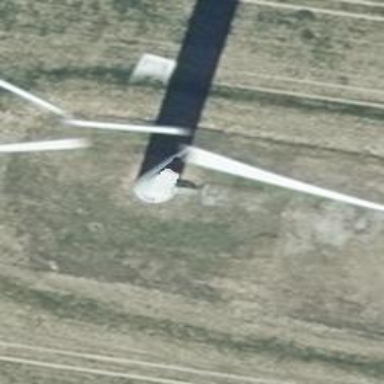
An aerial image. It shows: Wind turbine generator made by Vestas. The generator utilizes wind as its power source and belongs to the horizontal axis type.